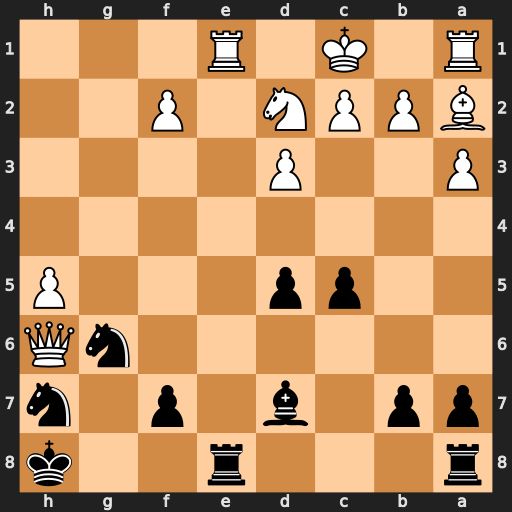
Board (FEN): r3r2k/pp1b1p1n/6nQ/2pp3P/8/P2P4/BPPN1P2/R1K1R3
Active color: b
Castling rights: -
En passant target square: -
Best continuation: Rxe1#